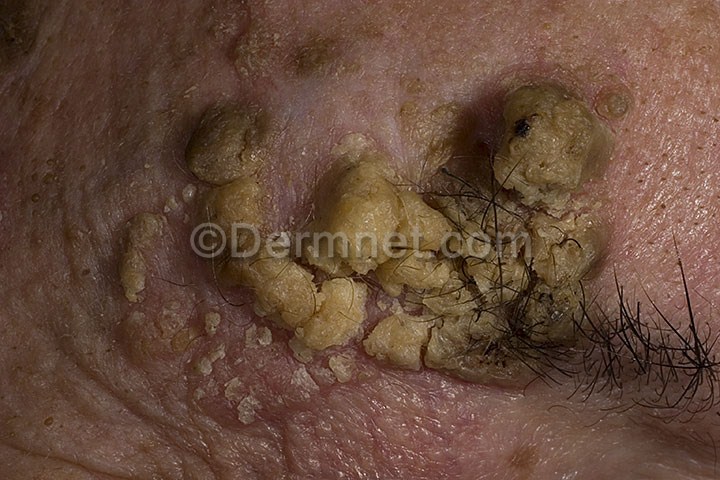
Disease: Actinic Keratosis Basal Cell Carcinoma and other Malignant Lesions